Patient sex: F
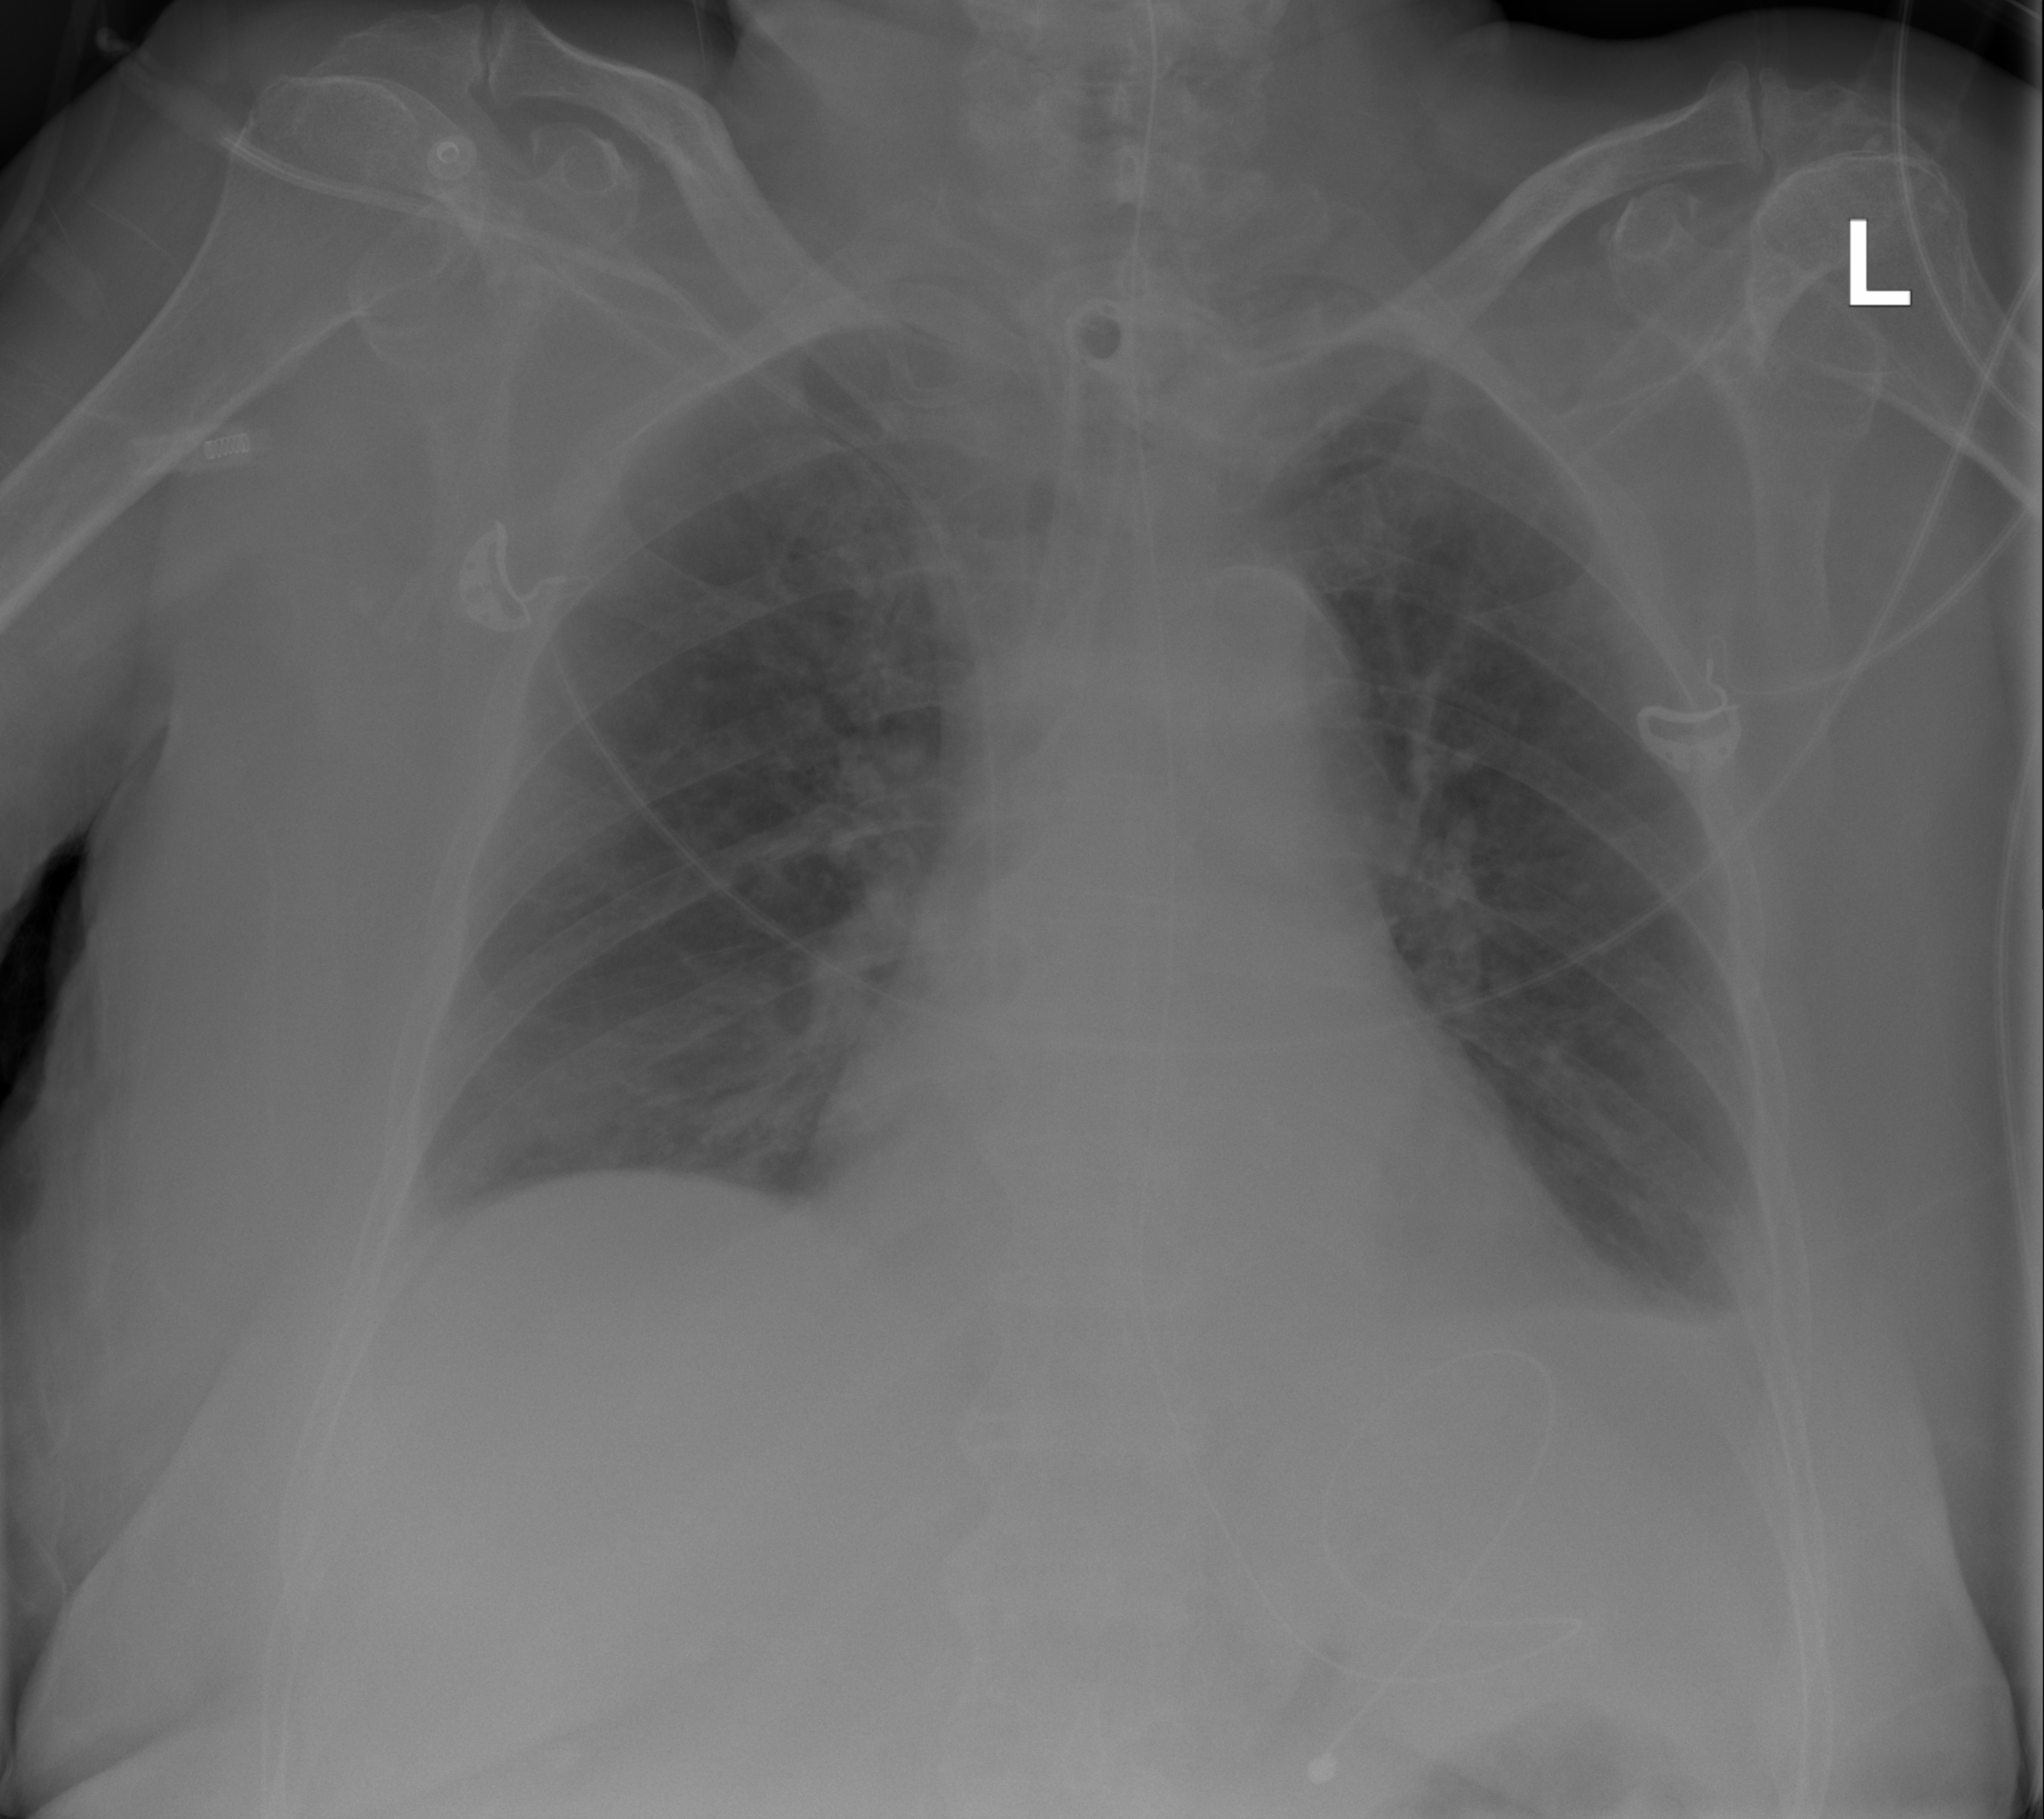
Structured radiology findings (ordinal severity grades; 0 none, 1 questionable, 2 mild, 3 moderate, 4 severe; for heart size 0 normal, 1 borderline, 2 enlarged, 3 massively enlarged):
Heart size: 0
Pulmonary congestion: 0
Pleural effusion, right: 0
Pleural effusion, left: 2
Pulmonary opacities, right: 0
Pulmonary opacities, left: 0
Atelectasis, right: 0
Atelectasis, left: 2